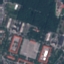
Land use / land cover: Industrial